Interaction volume radius: 5 \u00c5
Interaction volume height: 25 \u00c5
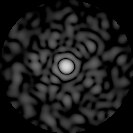
Disorder parameter: 0.8624